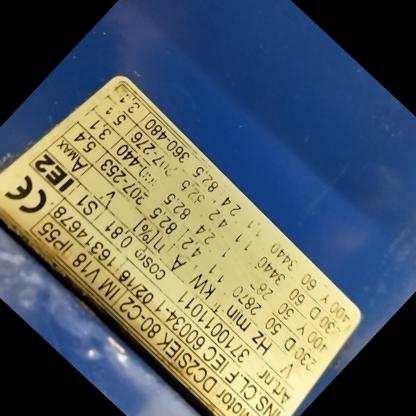
Klasa: tabliczka-znamionowa